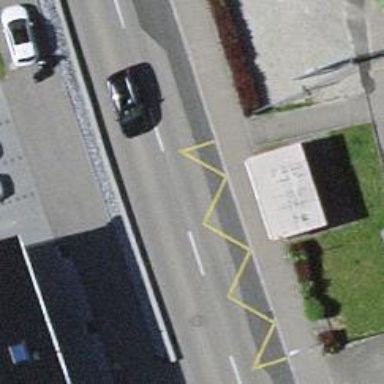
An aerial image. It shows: Bus stop with designated public transport stop position.